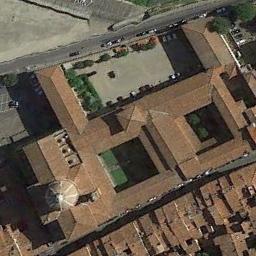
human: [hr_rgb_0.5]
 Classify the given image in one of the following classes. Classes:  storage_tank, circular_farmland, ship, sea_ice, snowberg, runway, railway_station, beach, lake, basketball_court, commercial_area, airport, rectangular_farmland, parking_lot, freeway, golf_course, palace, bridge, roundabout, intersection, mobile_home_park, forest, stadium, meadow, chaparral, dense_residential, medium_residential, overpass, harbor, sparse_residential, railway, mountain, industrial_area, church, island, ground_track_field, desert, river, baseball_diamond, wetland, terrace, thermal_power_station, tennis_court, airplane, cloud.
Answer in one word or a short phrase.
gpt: church